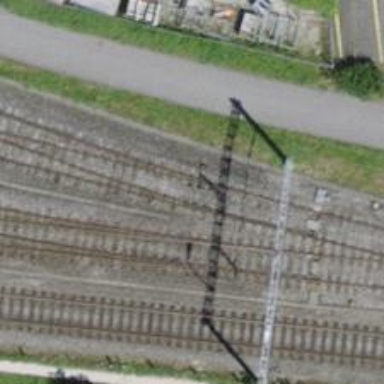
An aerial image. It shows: Railway switch.